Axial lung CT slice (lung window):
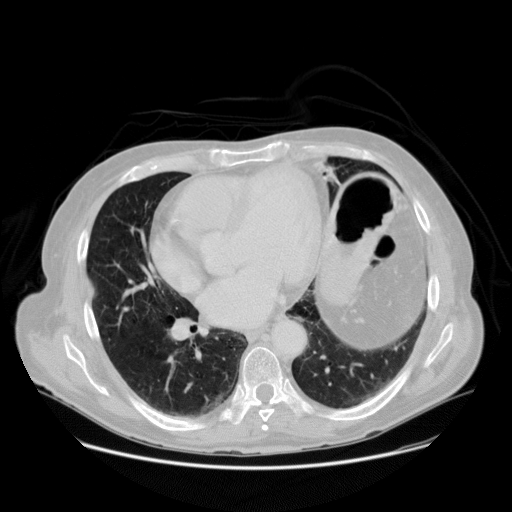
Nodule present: no